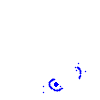
Particle: kaon